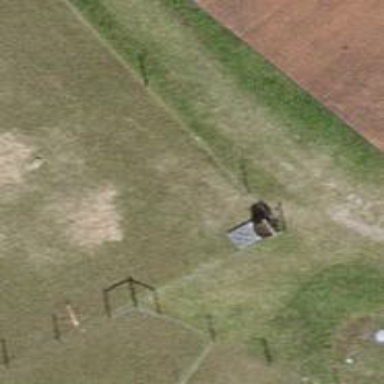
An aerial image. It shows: Fence.